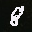
Label: 8